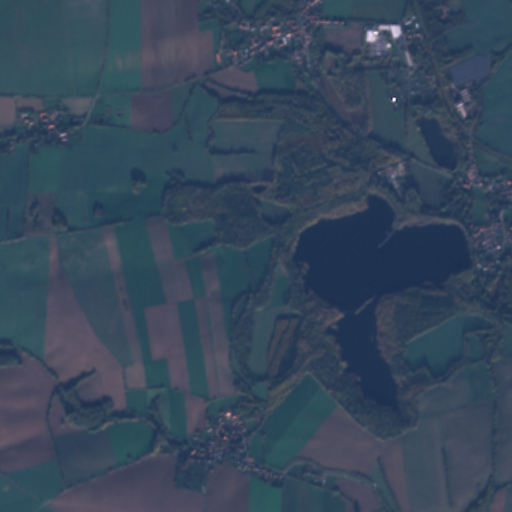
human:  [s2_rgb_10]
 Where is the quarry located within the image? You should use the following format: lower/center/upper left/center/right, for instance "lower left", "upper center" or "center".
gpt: The quarry is located in the upper right of the image.
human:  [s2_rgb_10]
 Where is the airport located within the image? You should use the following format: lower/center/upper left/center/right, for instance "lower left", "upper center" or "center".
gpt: There is no airport in the image.